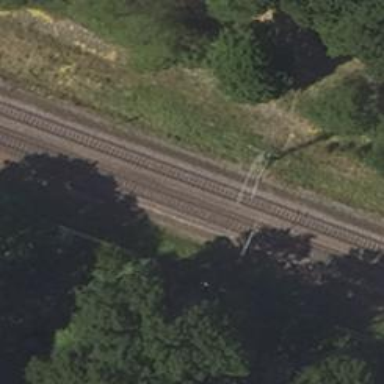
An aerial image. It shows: Milestone along the railway track with catenary mast.